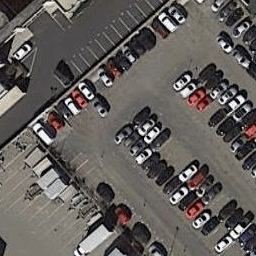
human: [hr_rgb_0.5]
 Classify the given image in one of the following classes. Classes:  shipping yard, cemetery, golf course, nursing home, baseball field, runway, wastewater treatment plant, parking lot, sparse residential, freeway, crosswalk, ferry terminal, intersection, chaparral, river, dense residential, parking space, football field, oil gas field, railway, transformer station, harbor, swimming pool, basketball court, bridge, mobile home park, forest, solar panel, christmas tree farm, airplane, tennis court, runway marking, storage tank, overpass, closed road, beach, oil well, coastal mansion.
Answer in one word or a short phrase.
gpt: parking lot